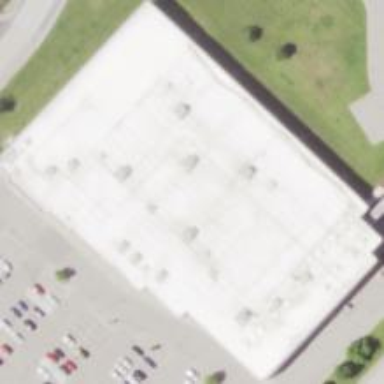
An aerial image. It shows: Retail building.